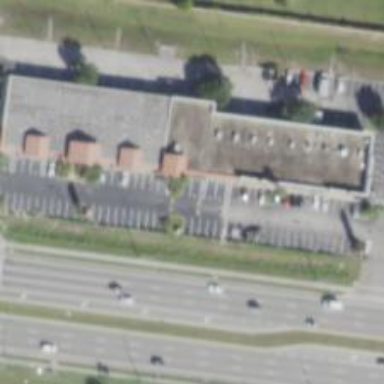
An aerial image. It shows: Parking space.